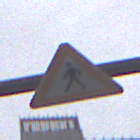
Verkehrszeichen: FussgaengerRechts
Umgebung: Outdoor, Urban
Tageszeit: MorningAfternoon
Wetter: Overcast
Licht: Natural
Jahreszeit: NotSpecified
Kontrast: LowContrast